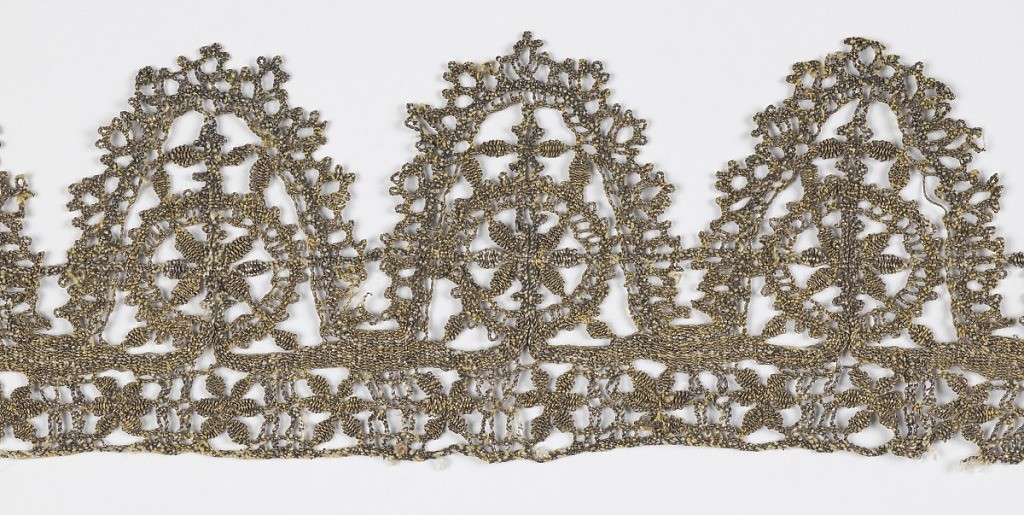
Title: Fragment
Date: early 17th century
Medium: gold and silver wrapped silk threads Technique: bobbin lace
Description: Band of deep pointed lace with narrow border at top. Rosette within circle on each point.